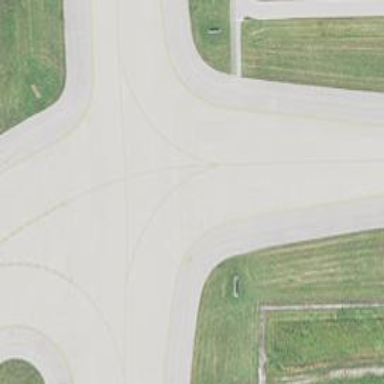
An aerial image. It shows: View of taxiway at the airport.